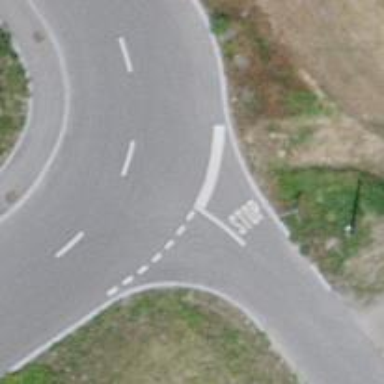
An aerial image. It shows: Road with stop sign.